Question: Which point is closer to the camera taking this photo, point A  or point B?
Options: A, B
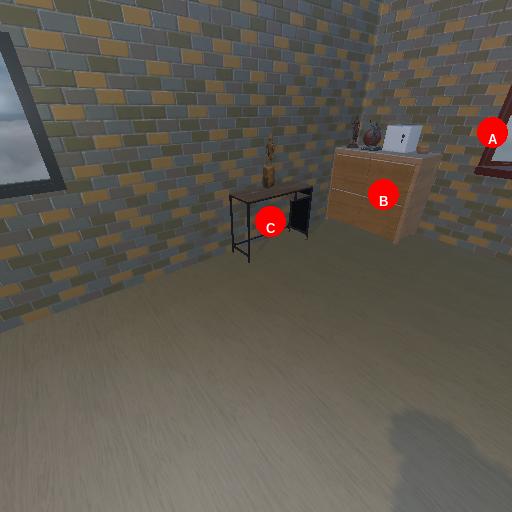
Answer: A